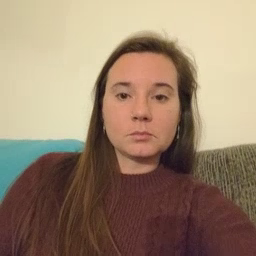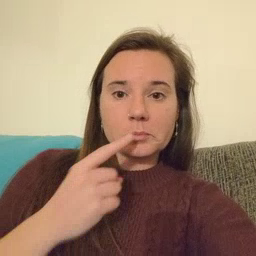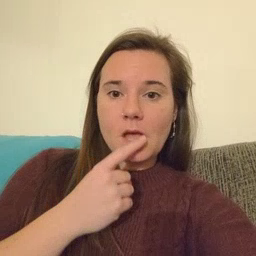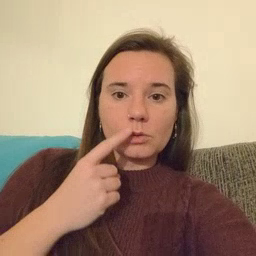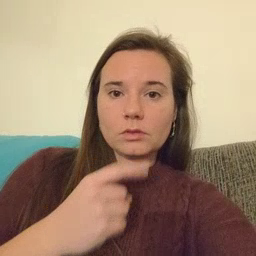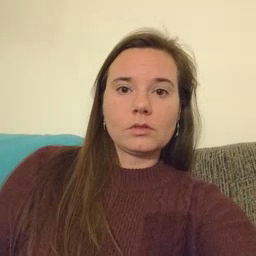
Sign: mouth